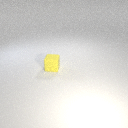
small yellow rubber cube